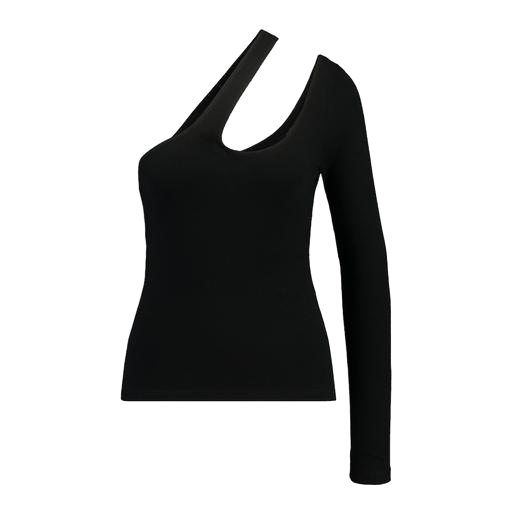
asymmetrical top only macy, black asymmetrical one-shoulder top, one sleeved shirt, white background